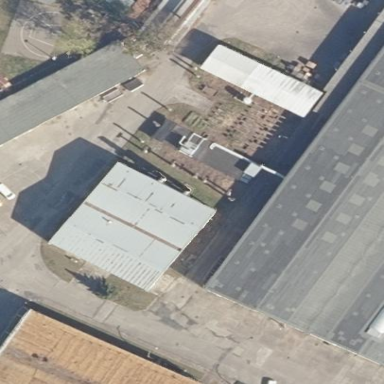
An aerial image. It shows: Industrial building.